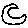
Label: moon